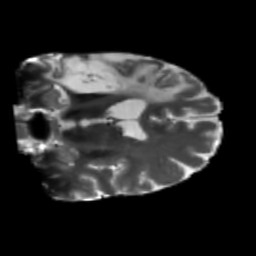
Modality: T2w
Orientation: coronal
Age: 49
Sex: male
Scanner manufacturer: siemens
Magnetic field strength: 3 T
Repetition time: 5.47 s
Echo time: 0.0854 s